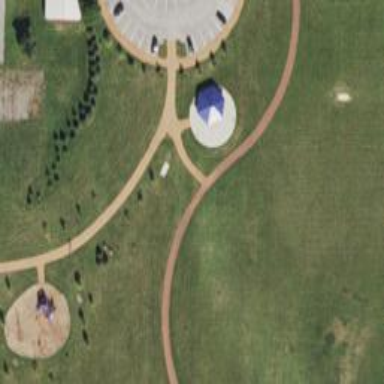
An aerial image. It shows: Disc golf tee area.